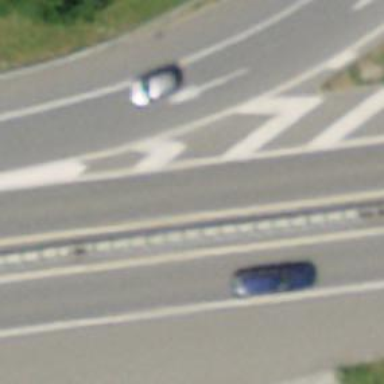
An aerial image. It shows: Asphalt motorway.